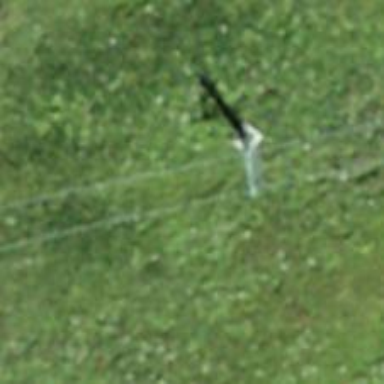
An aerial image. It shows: Pylon used for aerialway.